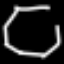
Label: octagon